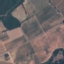
Land use / land cover class: PermanentCrop